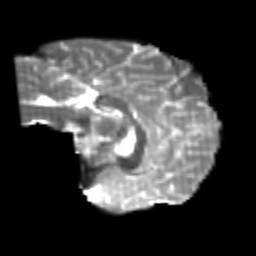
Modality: T2w
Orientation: sagittal
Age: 22
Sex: male
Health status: healthy
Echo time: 0.074 s